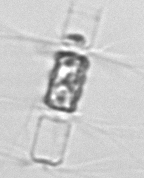
Label: Bacteriastrum